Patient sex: M
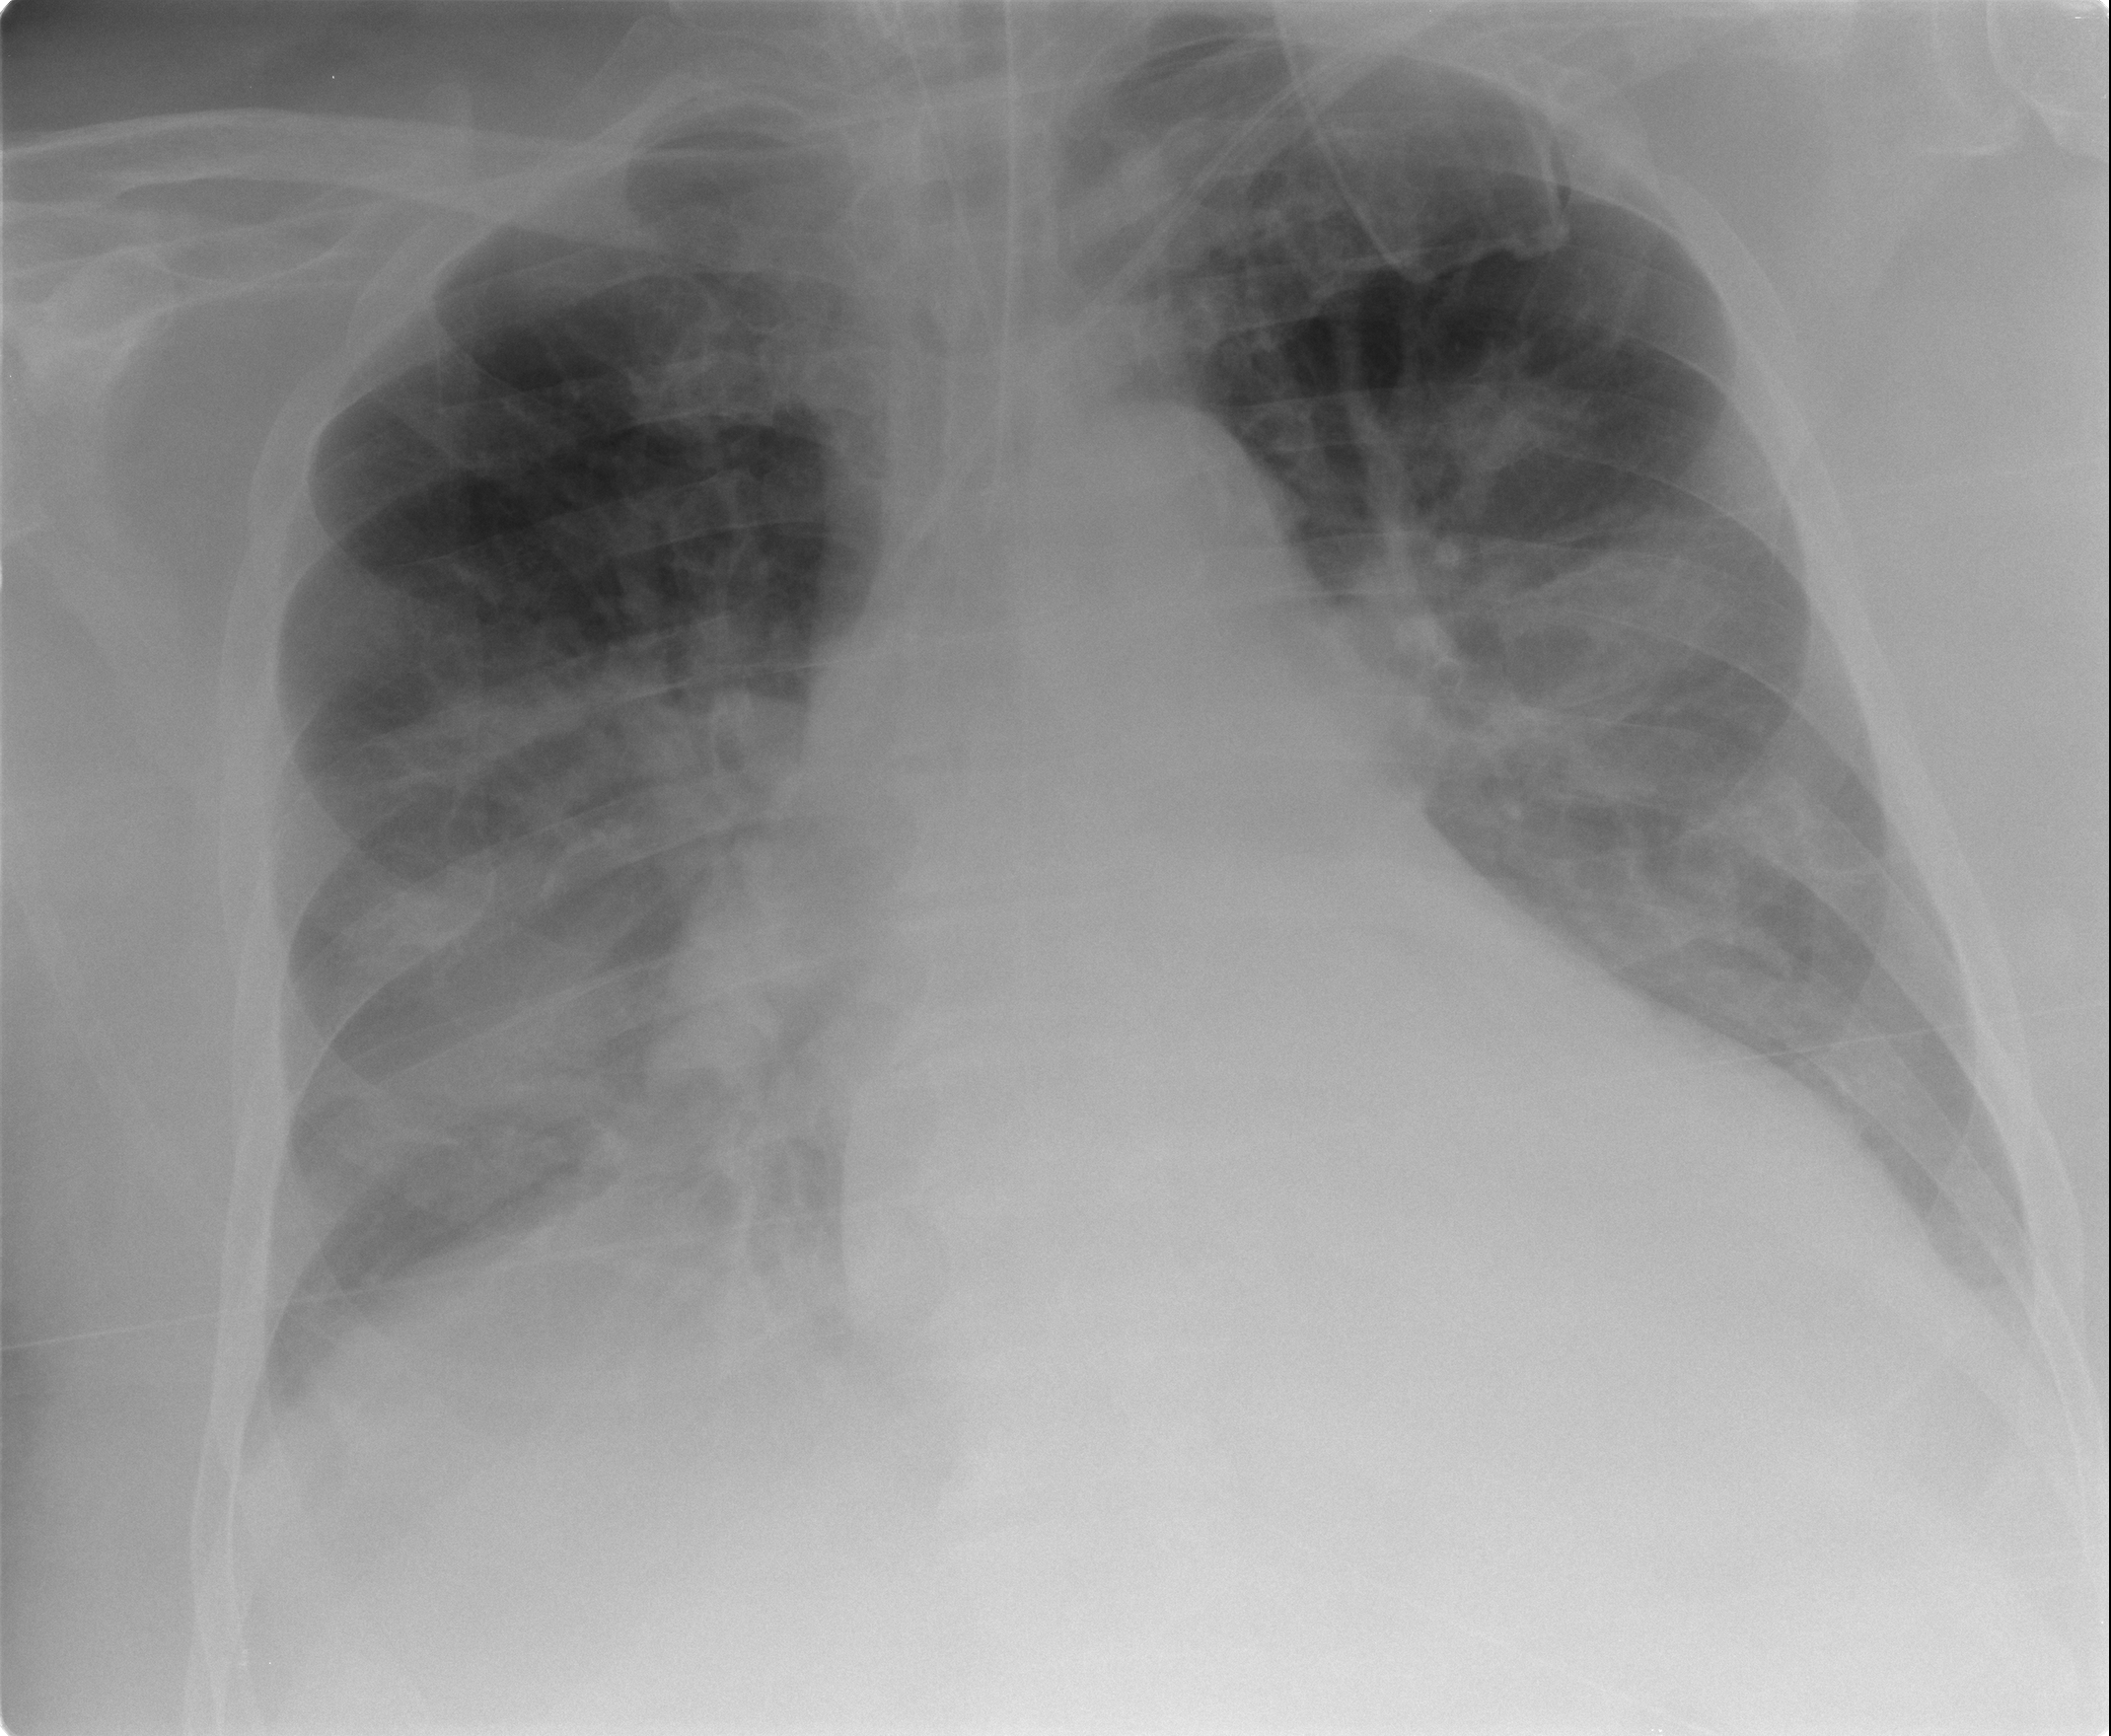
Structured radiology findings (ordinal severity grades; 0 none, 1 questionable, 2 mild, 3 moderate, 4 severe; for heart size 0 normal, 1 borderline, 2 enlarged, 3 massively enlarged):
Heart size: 2
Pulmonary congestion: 2
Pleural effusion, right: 1
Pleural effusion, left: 0
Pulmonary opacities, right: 0
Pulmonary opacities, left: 0
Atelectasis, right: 0
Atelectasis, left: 0